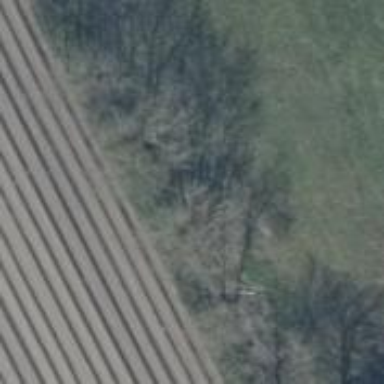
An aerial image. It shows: Row of deciduous broadleaved trees.